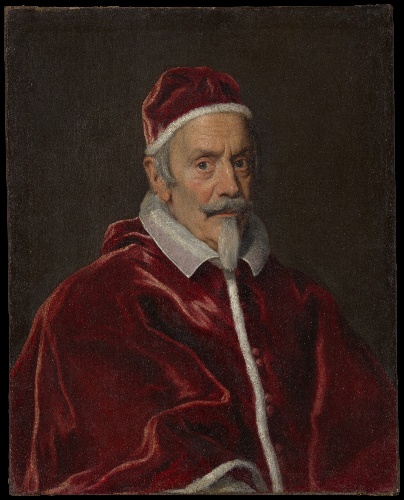
Title: Pope Clement X (1590–1676)
Artist: Giovanni Battista Gaulli (Il Baciccio)
Artist bio: Italian, Genoa 1639–1709 Rome
Date: ca. 1670–71
Object type: Painting
Classification: Paintings
Medium: Oil on canvas
Dimensions: 30 1/2 × 24 1/4 in. (77.5 × 61.6 cm)
Department: European Paintings
Credit line: Purchase, Friends of European Paintings Gifts, 2017
Accession year: 2017
Repository: Metropolitan Museum of Art, New York, NY
Tags: Men|Portraits|Popes